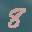
Label: 8